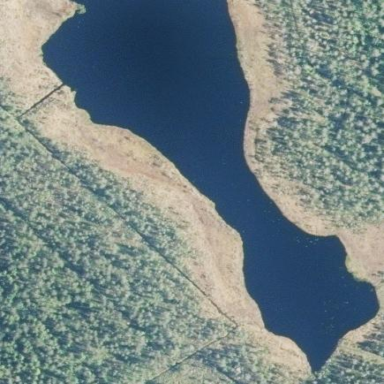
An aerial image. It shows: Serene lake.